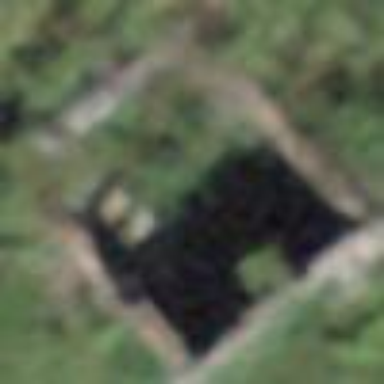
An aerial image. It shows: Historic building in ruins.